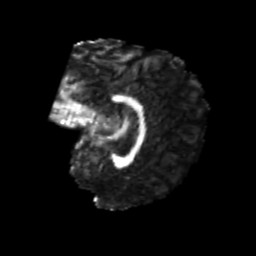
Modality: FA
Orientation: sagittal
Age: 22
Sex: female
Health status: healthy
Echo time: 0.074 s